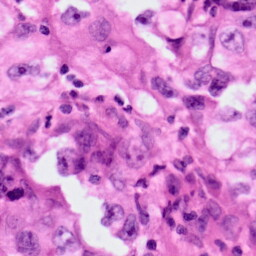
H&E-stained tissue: Lung